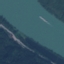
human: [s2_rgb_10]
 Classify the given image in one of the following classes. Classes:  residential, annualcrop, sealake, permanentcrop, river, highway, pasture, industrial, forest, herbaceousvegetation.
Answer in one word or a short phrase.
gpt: River